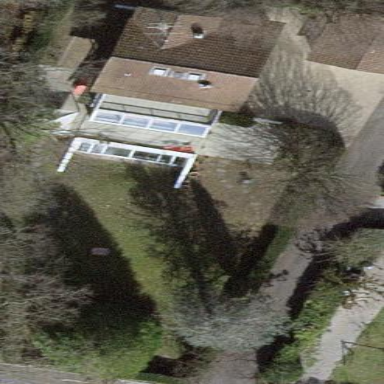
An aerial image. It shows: Garden enclosed by fence.